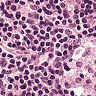
Metastatic tissue present: no